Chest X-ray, PA view. Patient: 50 years old, sex F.
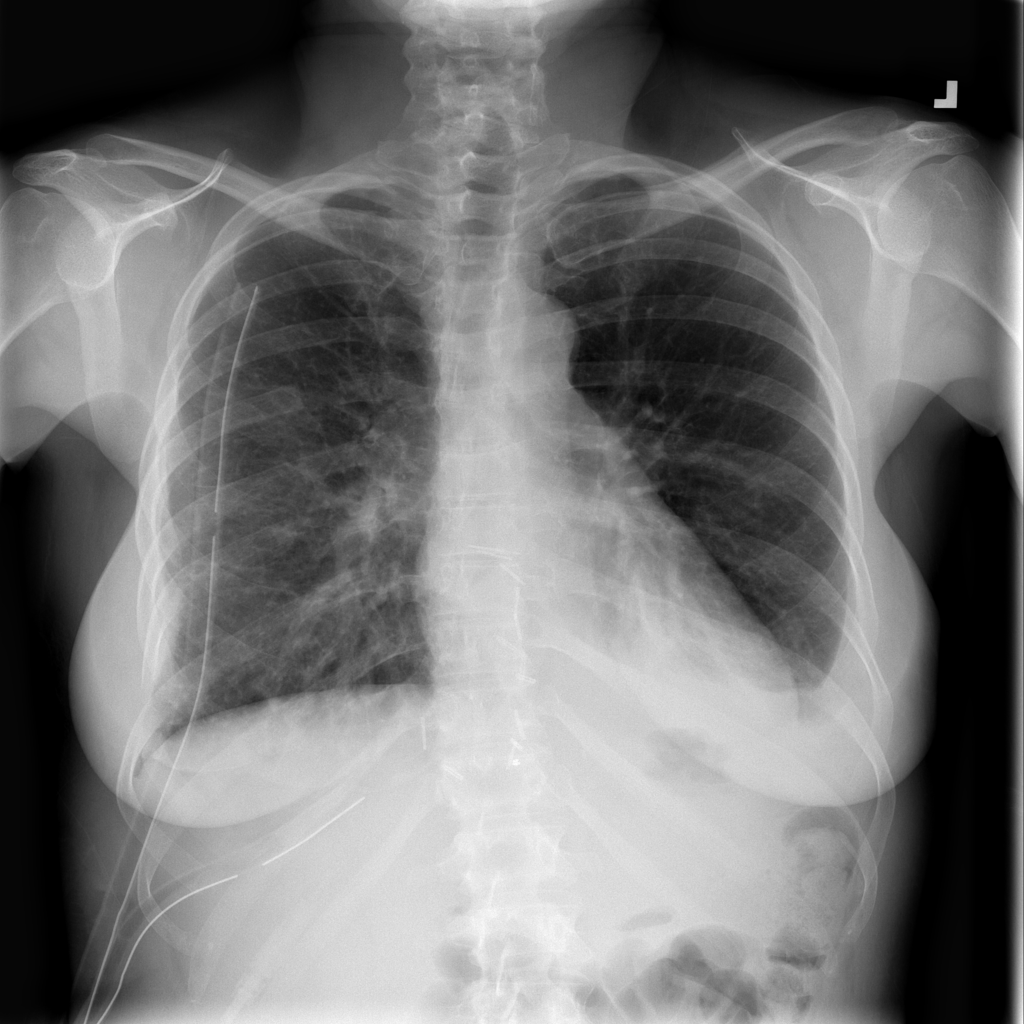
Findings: Atelectasis, Effusion, Infiltration, Pneumonia